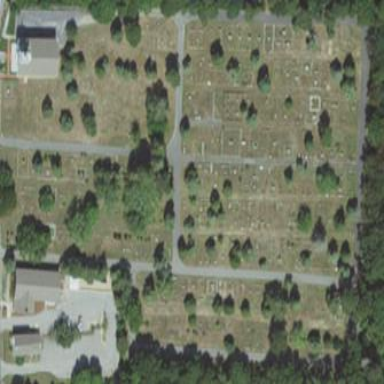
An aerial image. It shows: Historic cemetery area classified under land use. It is grave yard and also holds historic significance.